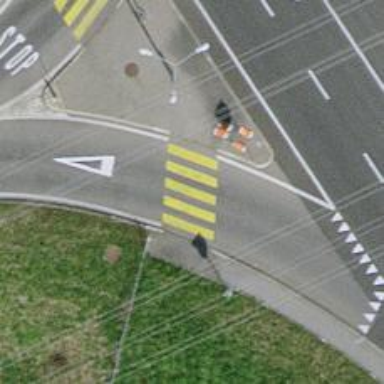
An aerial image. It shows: Zebra crossing on the road.